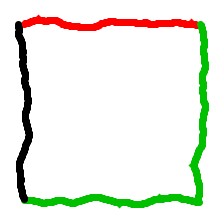
Shape: square